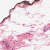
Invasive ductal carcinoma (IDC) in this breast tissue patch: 0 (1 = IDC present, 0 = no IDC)